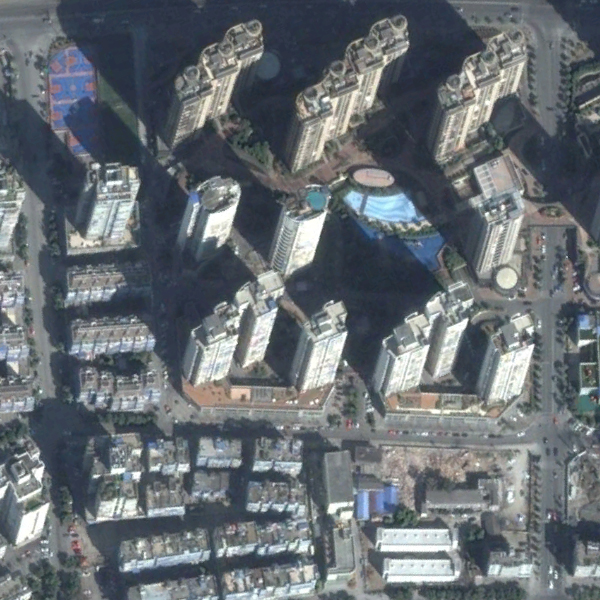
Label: Commercial